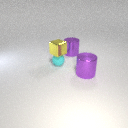
large purple metal cylinder behind large purple metal cylinder